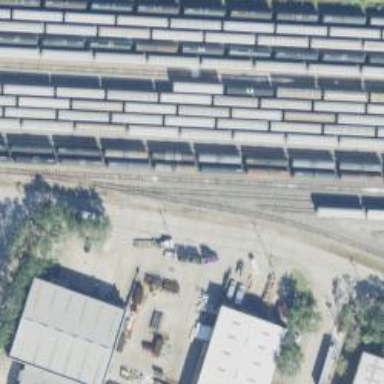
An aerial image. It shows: Railway yard in service.